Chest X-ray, PA view. Patient: 27 years old, sex F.
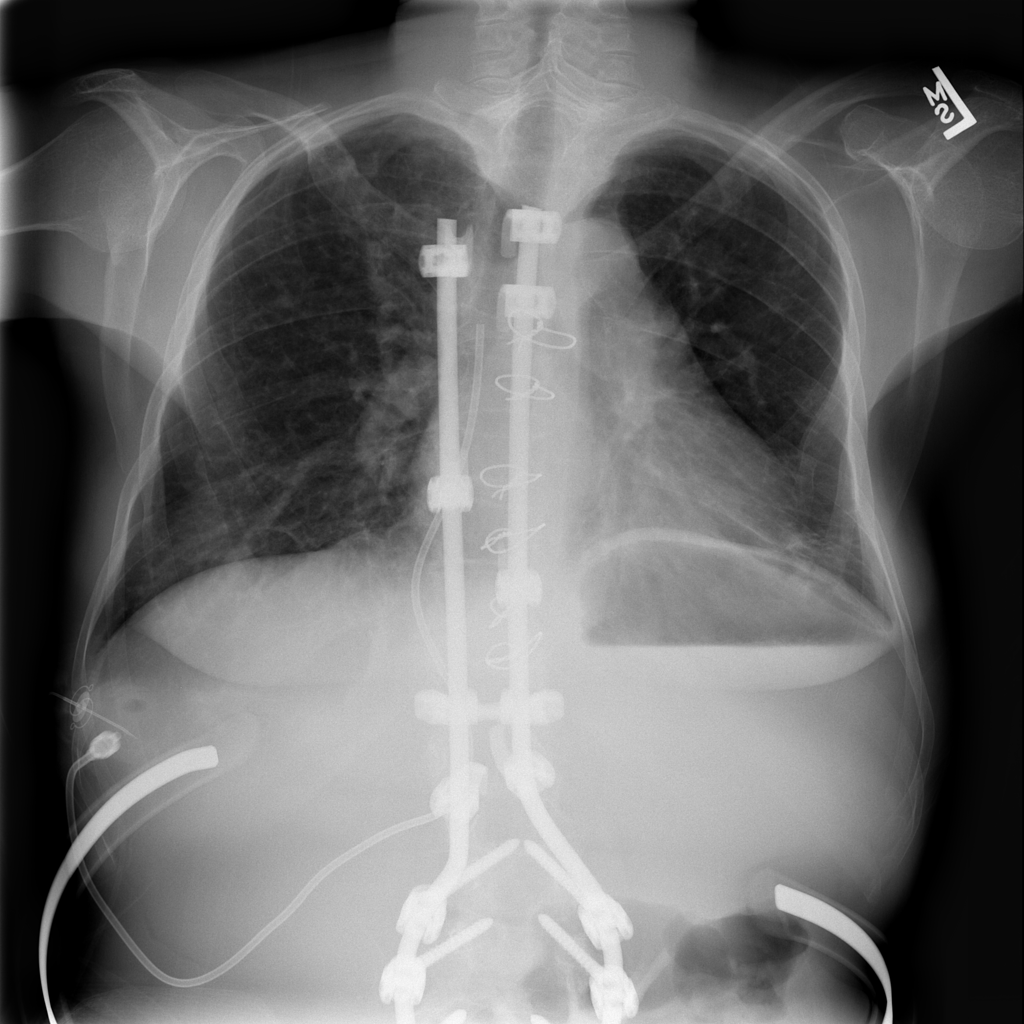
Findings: No Finding